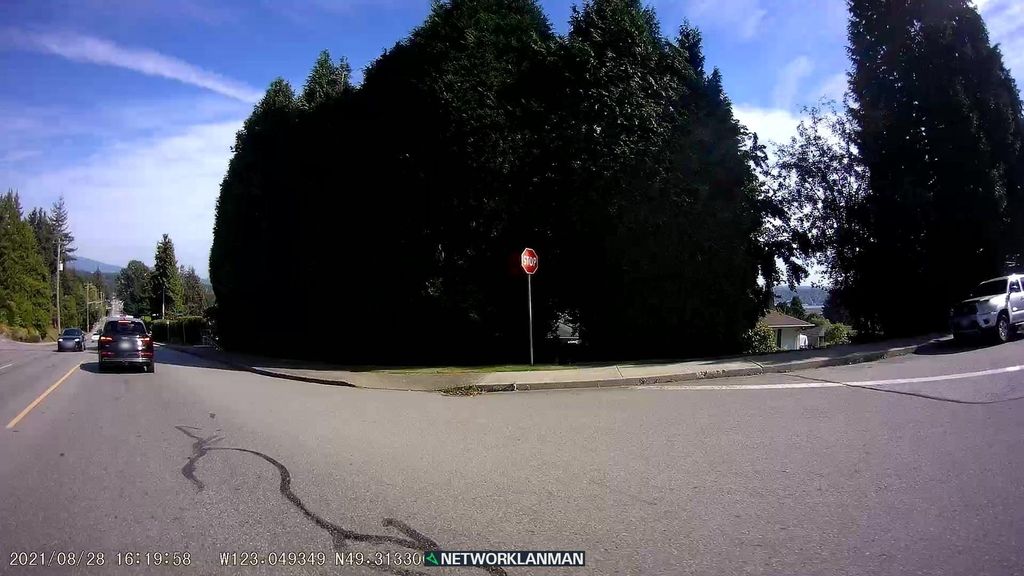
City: vancouver